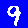
Digit: 9